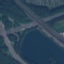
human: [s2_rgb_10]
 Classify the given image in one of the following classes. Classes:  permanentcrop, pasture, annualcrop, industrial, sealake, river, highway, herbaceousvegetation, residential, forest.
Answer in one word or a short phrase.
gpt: Highway